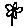
Label: flower